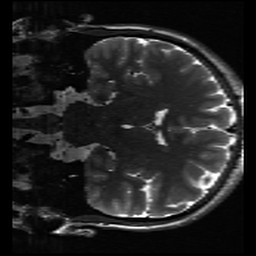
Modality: inplaneT2
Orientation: coronal